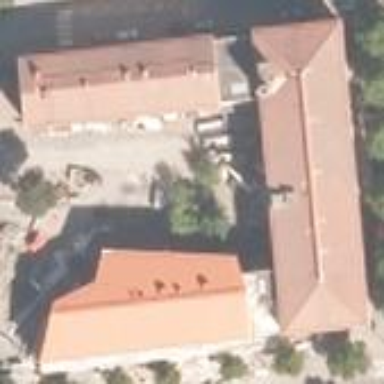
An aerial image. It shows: School building.